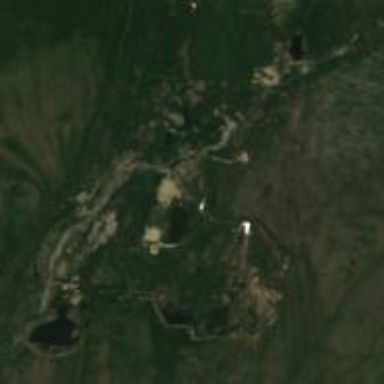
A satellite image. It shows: Quarry area.